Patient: sex F, age 36
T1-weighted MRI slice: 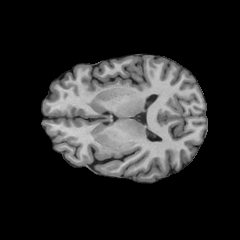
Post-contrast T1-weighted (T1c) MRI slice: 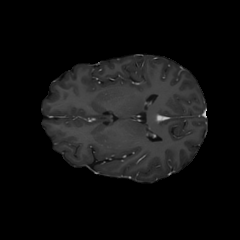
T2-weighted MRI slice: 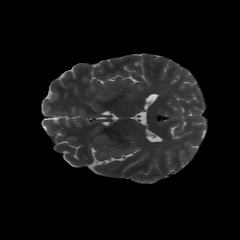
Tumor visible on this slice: no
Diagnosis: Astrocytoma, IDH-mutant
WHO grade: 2